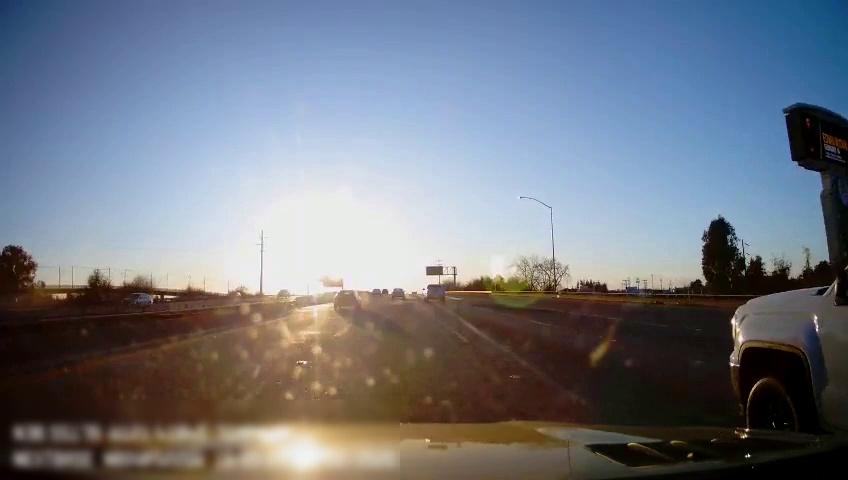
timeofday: Day
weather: Sunny
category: Drivable Space
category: Vehicles | Truck
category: Vehicles | Car
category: Vehicles | Car
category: Vehicles | Car
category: Vehicles | SUV
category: Vehicles | Car
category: Lanes | Alternate Lane
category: Lanes | Alternate Lane
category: Lanes | Current Lane
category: Lanes | Alternate Lane
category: Traffic | Signs
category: Traffic | Signs